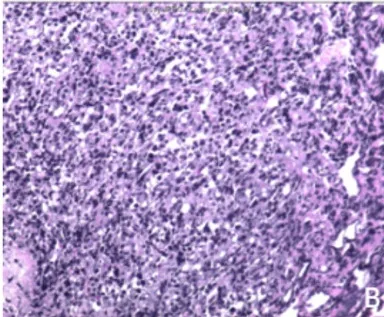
Images of the patient throughout the treatment. (A) Before treatment, urinary tract CT showed a localized mass with mixed density in the pelvic region, unclearly displayed prostate and bladder, enlarged pelvic and retroperitoneal lymph nodes, and mildly dilated bilateral renal pelvis and ureter.
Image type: pathology (h&e)